Question: I want to implement this type of relationship:

Class SimpleUser must have a "languages" class property which should contain list of all SimpleLanguage-s that are binded to the current user in the UserLanguages table.
Please look at the classes:
'''
public class SimpleUser {
/**
* @var integer
*
* @ORM\Column(name="id", type="integer")
* @ORM\Id
* @ORM\GeneratedValue(strategy="AUTO")
*/
private $id;
/**
* @var string
*
* @ORM\Column(name="name", type="string", length=50)
*/
private $name;
// what do I type here? I want to have SimpleLanguage[] here
private $languages;
}
'''
---
'''
public class SimpleLanguage {
/**
* @var integer
*
* @ORM\Column(name="id", type="integer")
* @ORM\Id
* @ORM\GeneratedValue(strategy="AUTO")
*/
private $id;
/**
* @var string
*
* @ORM\Column(name="name", type="string", length=50)
*/
private $name;
}
'''
---
'''
public class UserLanguages {
/**
* @var integer
*
* @ORM\Column(name="id", type="integer")
* @ORM\Id
* @ORM\GeneratedValue(strategy="AUTO")
*/
private $id;
/**
* @var integer
* @ORM\Column(name="user_id", type="integer")
*/
private $userId;
/**
* @var integer
* @ORM\Column(name="language_id", type="integer")
*/
private $languageId;
/**
* @var SimpleUser
*
* @ManyToOne(targetEntity="SimpleUser")
* @JoinColumn(name="userId", referencedColumnName="id")
*/
private $user;
/**
* @var SimpleLanguage
*
* @ManyToOne(targetEntity="SimpleLanguage")
* @JoinColumn(name="languageId", referencedColumnName="id")
*/
private $language;
}
'''
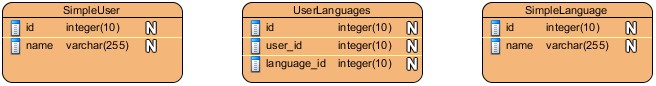
Answer: You are looking for a uni-directional one-to-many relationship with a join-table which is described in doctrine with the @ManyToMany annotation. This can lead to confusion.
You don't even need the glueing UserLanguages class at all ... doctrine will take care of the table for you.
'''
/**
* @ORM\ManyToMany(targetEntity="SimpleLanguage", inversedBy="user")
* @ORM\JoinTable(name="UserLanguages",
* joinColumns={@ORM\JoinColumn(name="user_id", referencedColumnName="id")},
* inverseJoinColumns={@ORM\JoinColumn(name="language_id", referencedColumnName="id", unique=true)}
* )
*/
protected $languages;
'''
'''
/**
* @ORM\ManyToMany(targetEntity="SimpleUser", mappedBy="languages")
*/
protected $user;
'''
now doctrine will create the UserLanguages table for you and keep the id's ( user_id , language_id ) in there.
Read more on association mappings with a join-table <URL>.